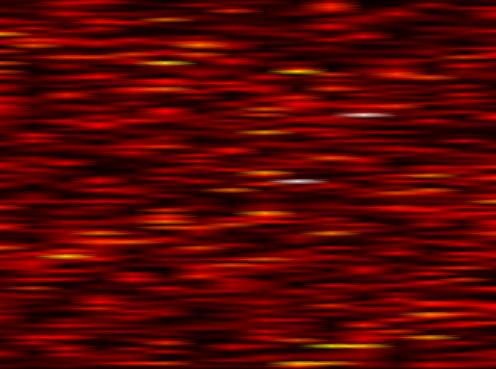
Label: UFMC